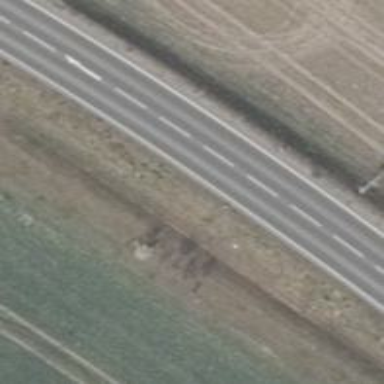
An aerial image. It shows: Asphalt primary motorway.